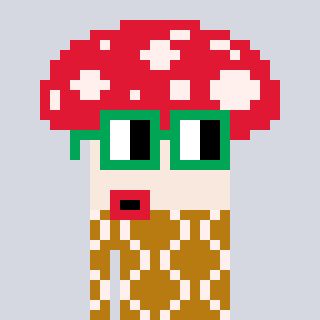
a pixel art character with square green glasses, a mushroom-shaped head and a gold-colored body on a cool background